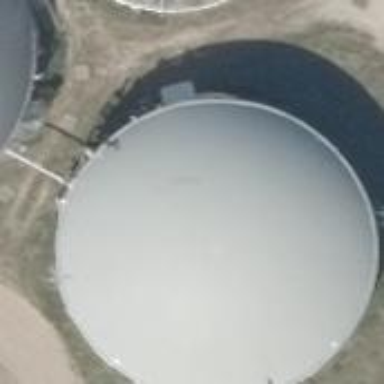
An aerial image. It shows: Silo.